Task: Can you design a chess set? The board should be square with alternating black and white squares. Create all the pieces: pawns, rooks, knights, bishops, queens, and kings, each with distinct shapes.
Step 4615:
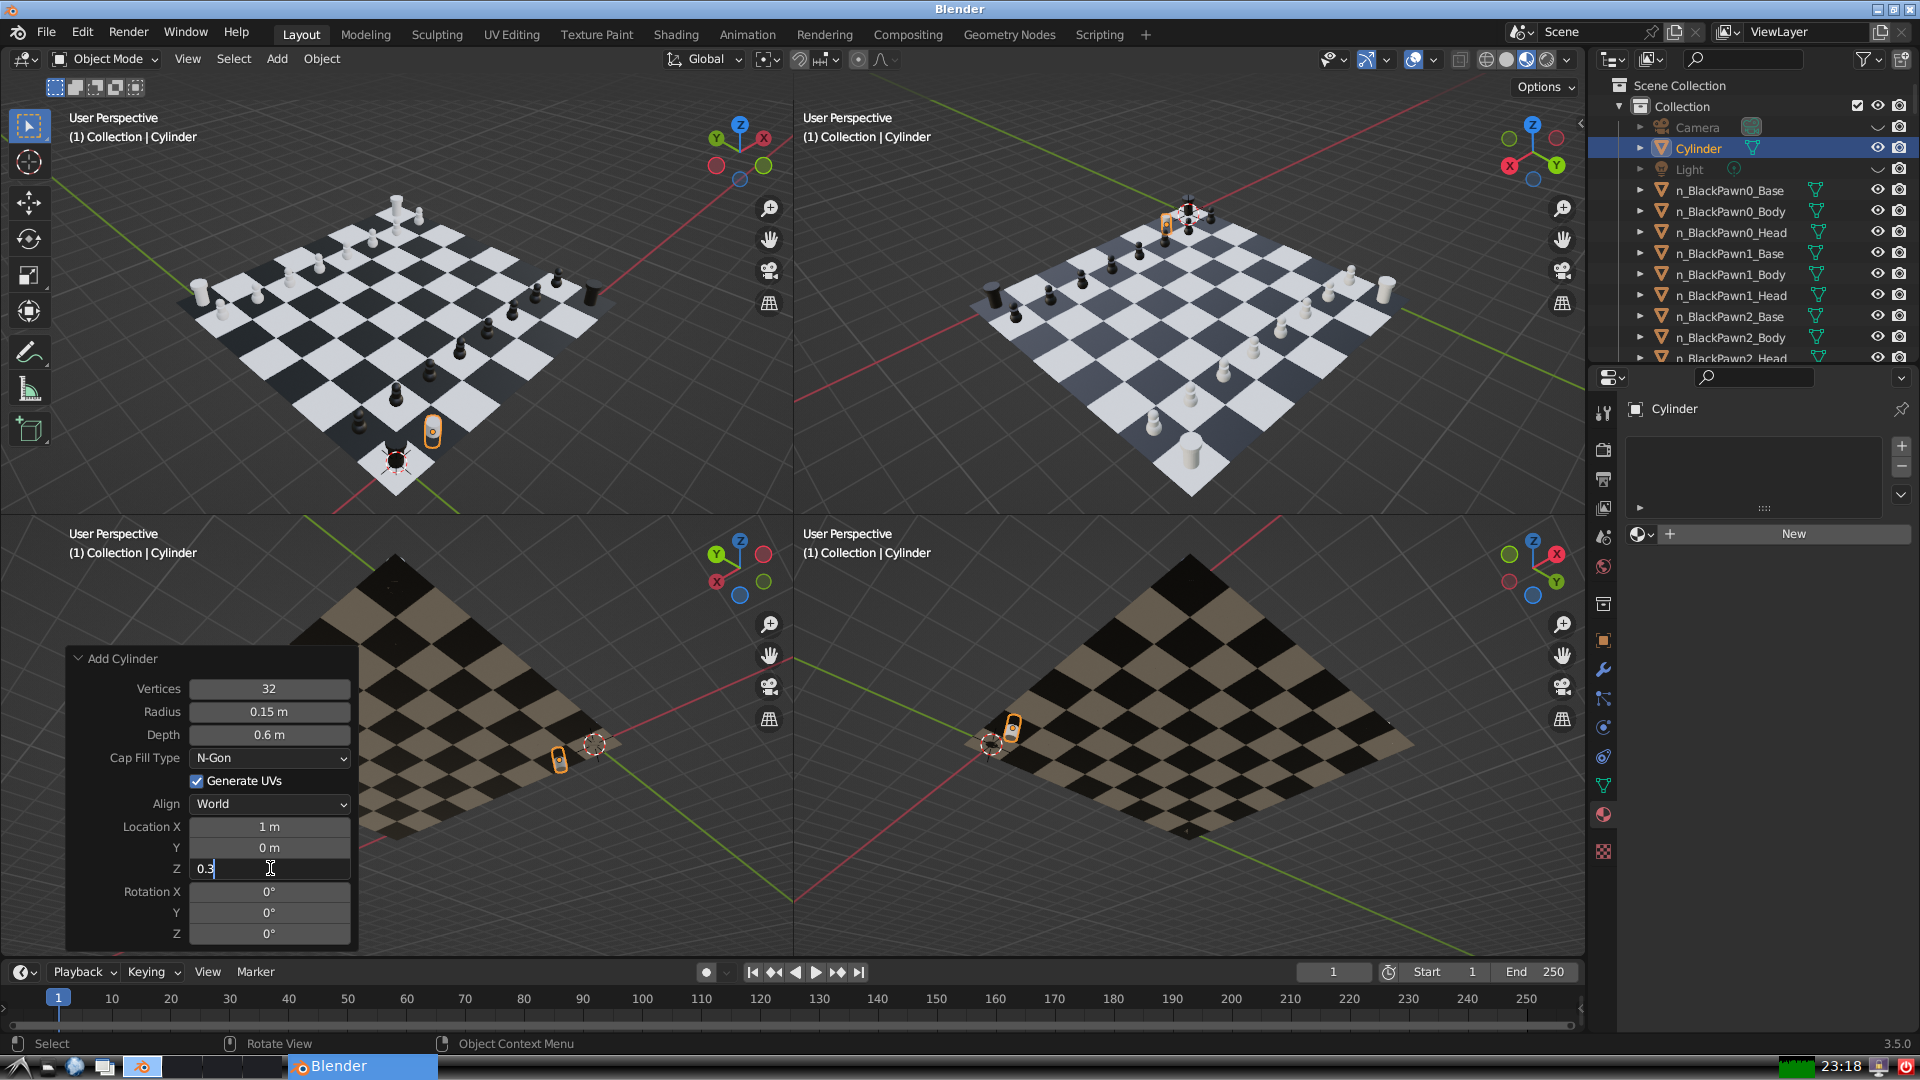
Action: {"key_press": ['Return']}